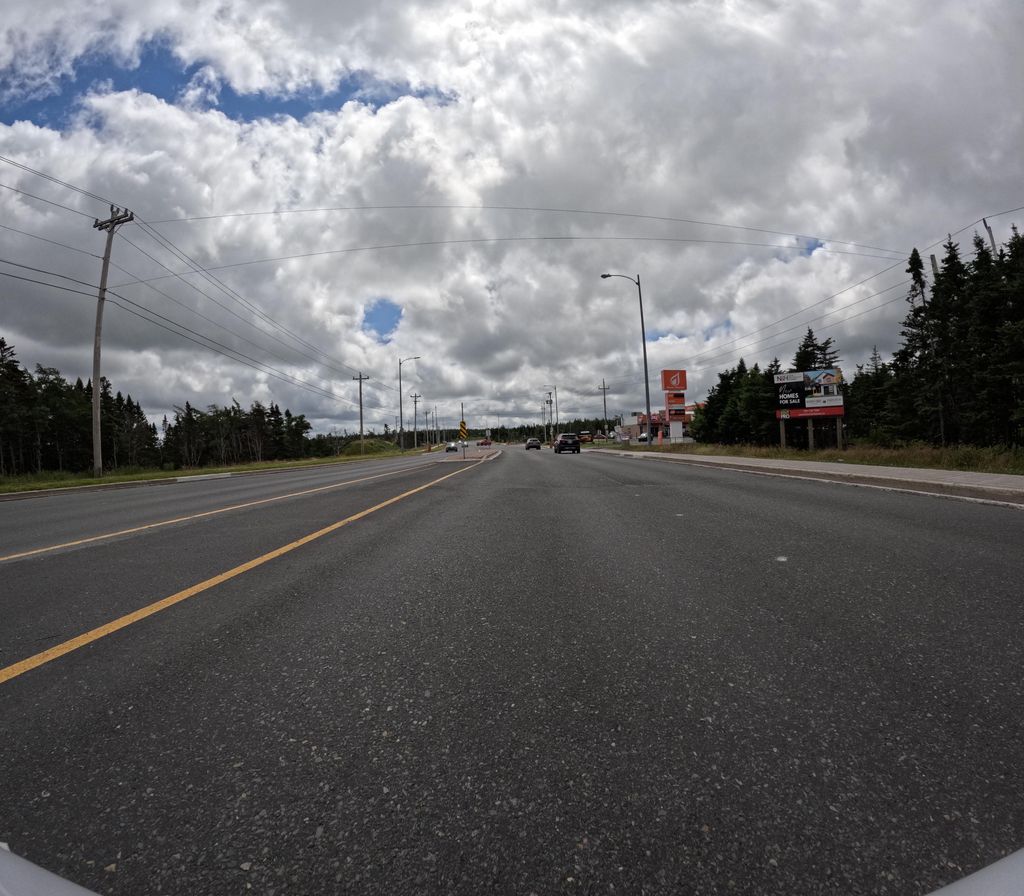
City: st_johns